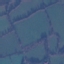
Land use / land cover: Pasture